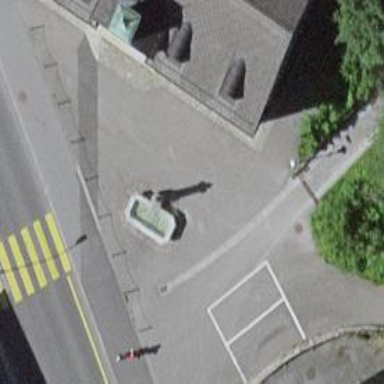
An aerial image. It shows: Fountain.